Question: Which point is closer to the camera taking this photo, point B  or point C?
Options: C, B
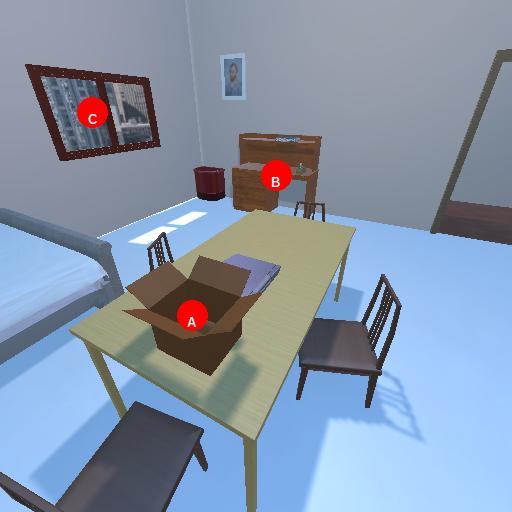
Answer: C